Question: I've some problems with c3 plugins.
I'm trying to put 2 charts in a structure like this:
'''
<div class="row">
<div class="col-6">
<div id="chart1"></div>
</div>
<div class="col-6">
<div id="chart2"></div>
</div>
</div>
'''
My output is the attached one, and i couldn't find the reason why the charts go out of the div.

I've already tried to use 'chart.resize()' but it doesn't work (maybe i put it in the wrong place).
Can you help me ?
You can find my code here:
<URL>
Thank you !
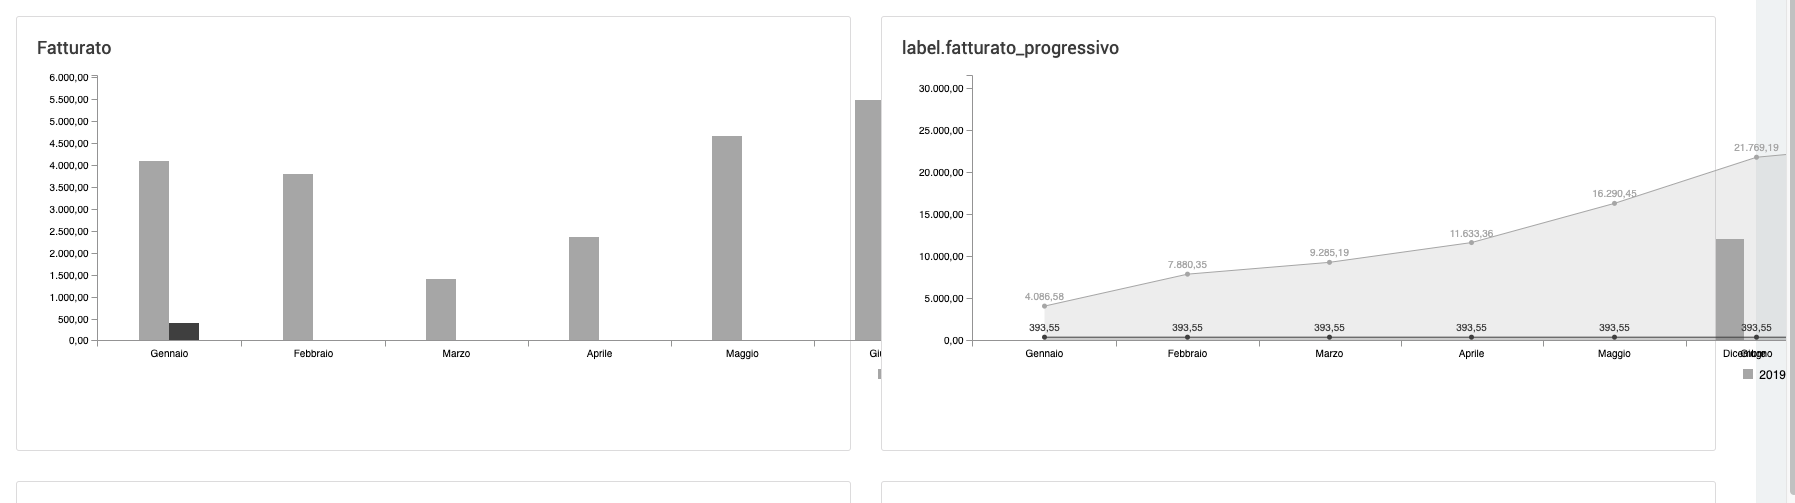
Answer: The problem is that you are loading the charts (I think!) within a div that is not displayed when the page loads, the C3 doesn't know how to size the charts correctly.
Instead of loading every chart in the Document Ready, wrap your posts in a function like this:
'''
function loadStatArticoliCharts() {
$.post(
'{{ url('myGetter') }}/{{ data.listId }}',
{},
function(data) {
grafico_fatturato = c3.generate({
bindto: "#fatturato-mensile-barre",
data: {
columns: [
[new Date().getFullYear() - 1, 0,0,0,0,0,0,0,0,0,0,0,0],
[new Date().getFullYear(), 0,0,0,0,0,0,0,0,0,0,0,0],
],
type : 'bar',
colors: data.colors
},
bar: {
width: 30
},
axis: {
x: {
type: 'category',
categories: months
},
y: {
tick: {
format: function(value) { return value.formatMoney(2, ',', '.') }
}
}
},
tooltip: {
format: {
value: function(value) { return "EUR " + value.formatMoney(2, ",", "."); }
}
},
transition: {
duration: 1000
}
});
setTimeout(function() {
grafico_fatturato.load({
columns: [
data.columns.current,
data.columns.past
],
});
grafico_fatturato.resize();
}, 500);
}
);
}
'''
Create a global boolean variable to store if you've already loaded the charts (so you won't trigger the load multiple times) with
'''
let loadedChart1 = false;
let loadedChart2 = false;
'''
Finally create a controller that will trigger the load function when you click the tab:
'''
$('a[data-toggle="tab"]').on('shown.bs.tab', function (ev) {
let tabId = $(ev.target).attr("aria-controls");
switch (tabId) {
case "chart1":
if (!loadedChart1) {
loadChart1();
loadedChart1 = true;
}
break;
case "chart2":
if (!loadedChart2) {
loadChart2();
loadedChart2 = true;
}
break;
}
let oldTabId = $(ev.relatedTarget).attr("aria-controls");
$('#' + oldTabId).removeClass("active");
}
'''